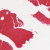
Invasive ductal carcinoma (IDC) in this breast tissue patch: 0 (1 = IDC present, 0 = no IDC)